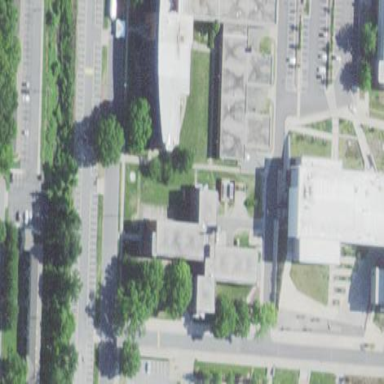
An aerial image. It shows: View of university building.